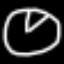
Label: clock